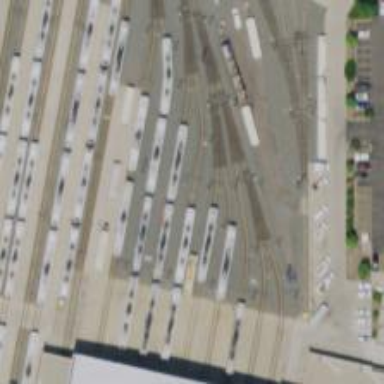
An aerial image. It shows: Light rail service yard with electrified contact lines.